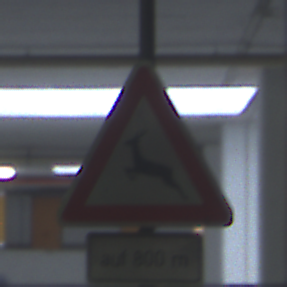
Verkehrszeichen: WildwechselRechts
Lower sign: LaengeEinerStrecke5
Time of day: NotSpecified
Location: Indoor (Special)
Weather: NotSpecified
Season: NotSpecified
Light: Artificial